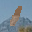
Label: 1